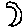
Label: moon